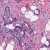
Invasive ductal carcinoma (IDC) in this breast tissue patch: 1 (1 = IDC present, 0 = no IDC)